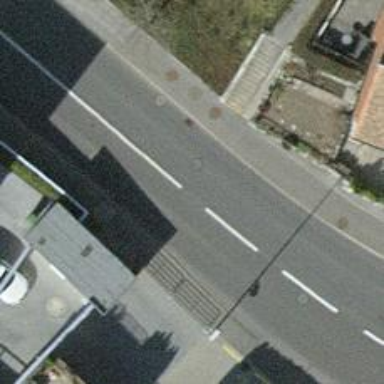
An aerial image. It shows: Secondary road with asphalt surface.